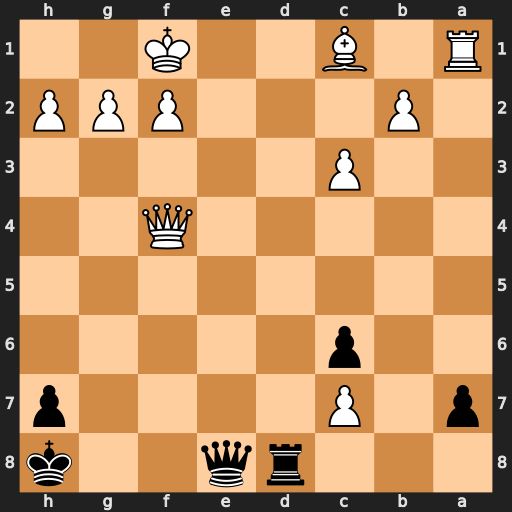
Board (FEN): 3rq2k/p1P4p/2p5/8/5Q2/2P5/1P3PPP/R1B2K2
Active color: b
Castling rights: -
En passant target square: -
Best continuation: Rd1#